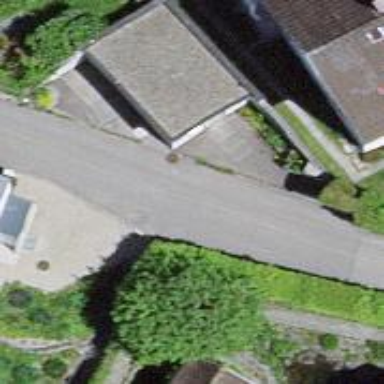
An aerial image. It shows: Garage.